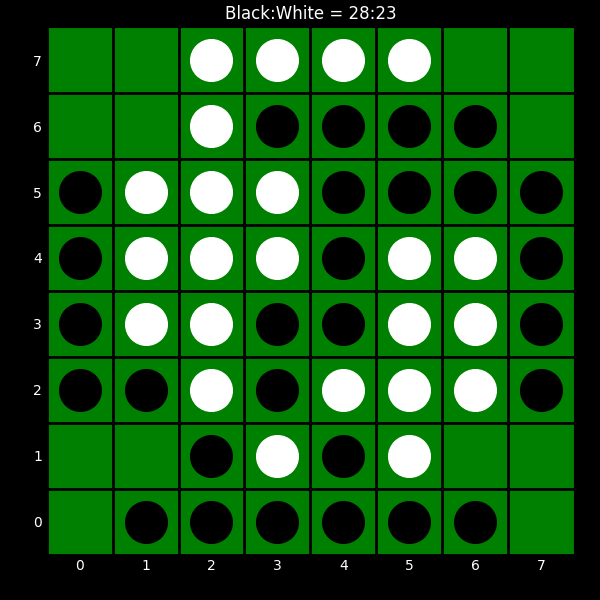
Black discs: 28
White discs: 23